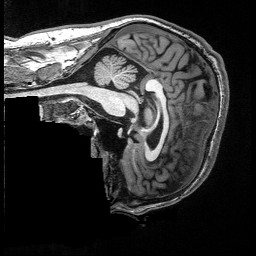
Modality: T1w
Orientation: sagittal
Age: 33
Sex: male
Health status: ill
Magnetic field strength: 3 T
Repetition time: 2.53 s
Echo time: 0.00331 s